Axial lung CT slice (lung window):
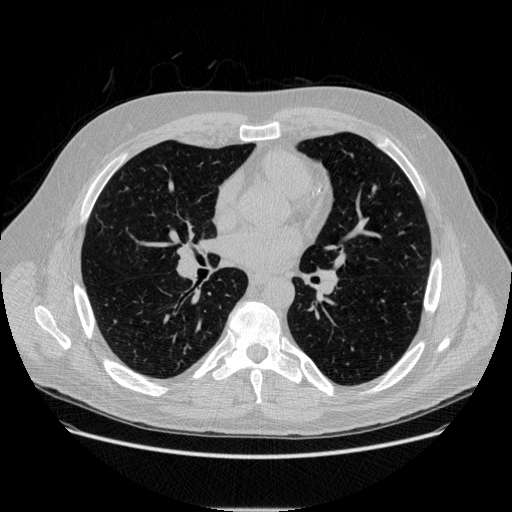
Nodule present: no